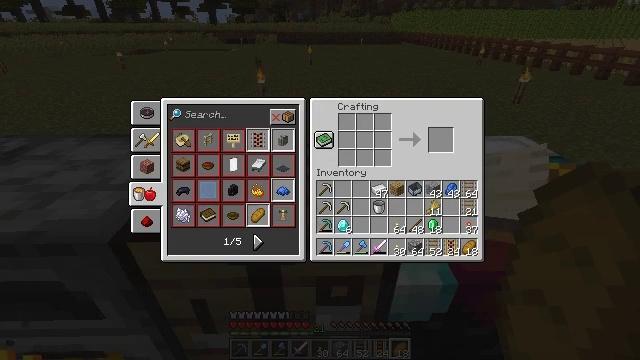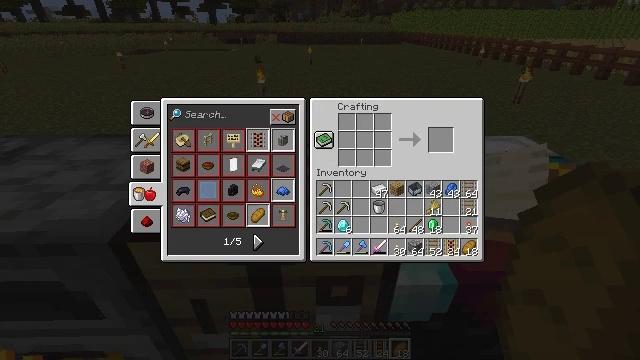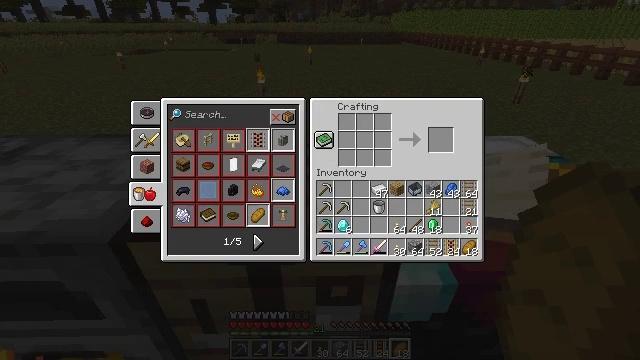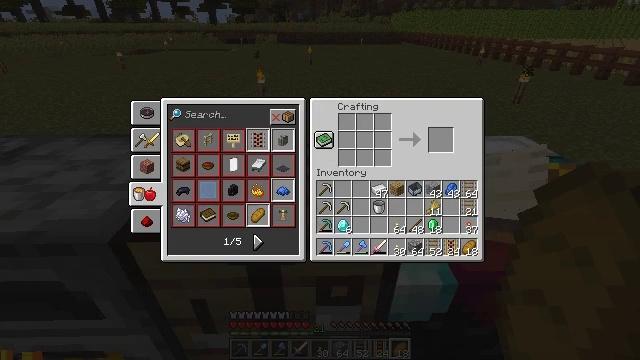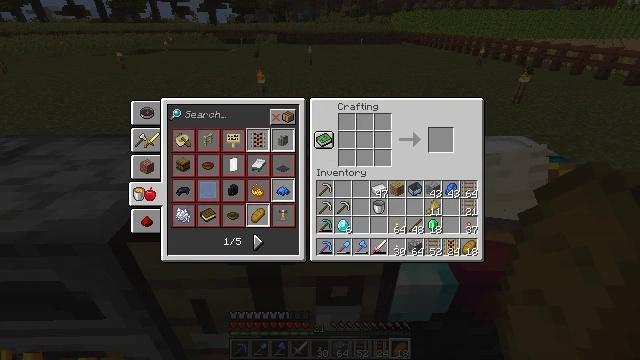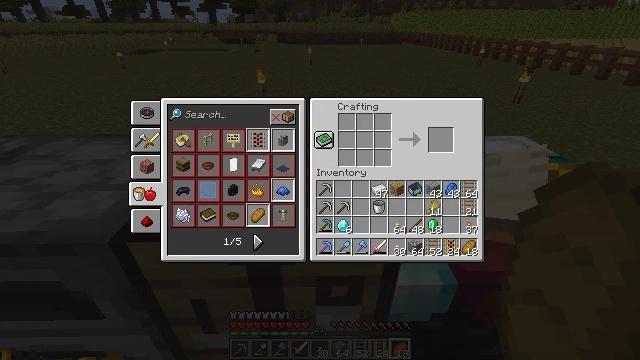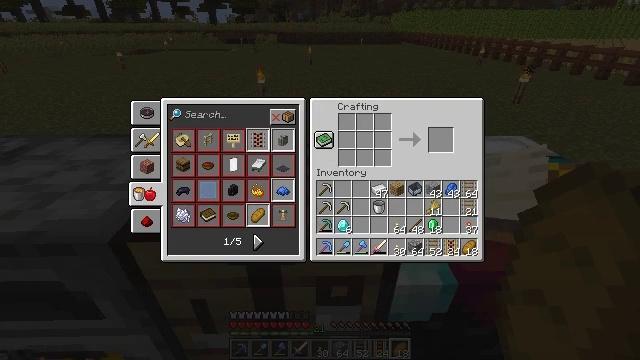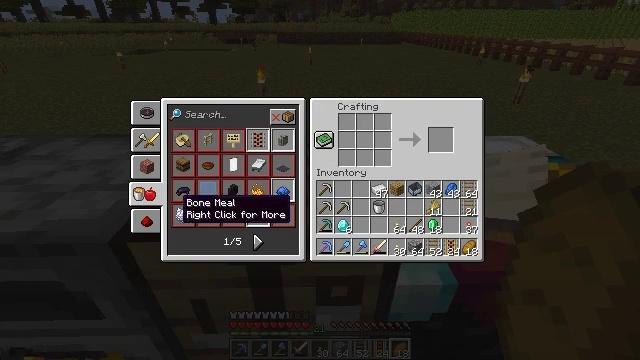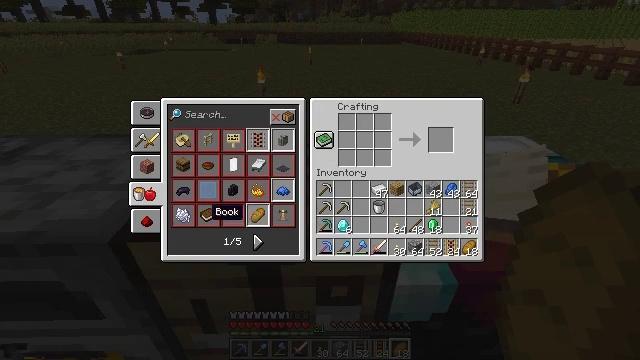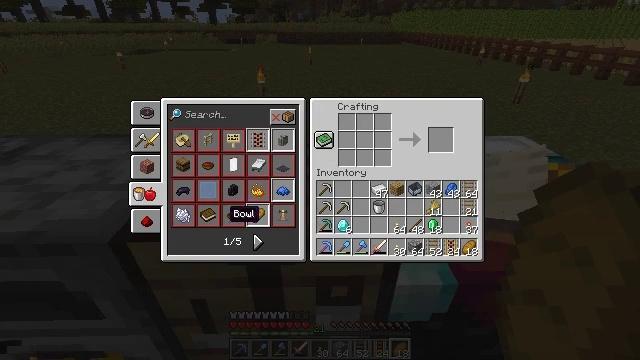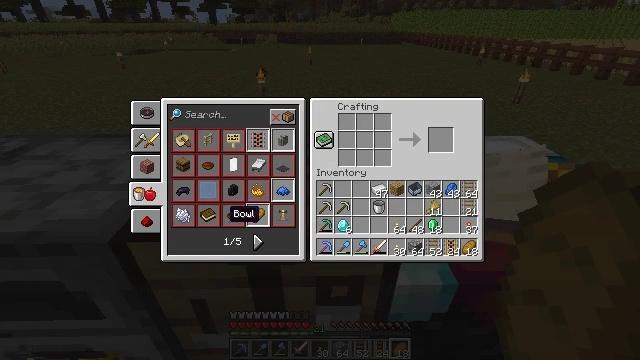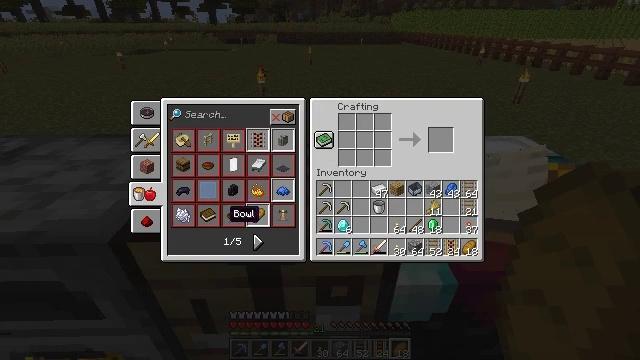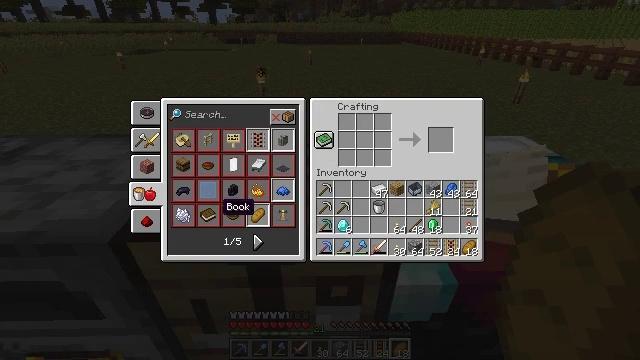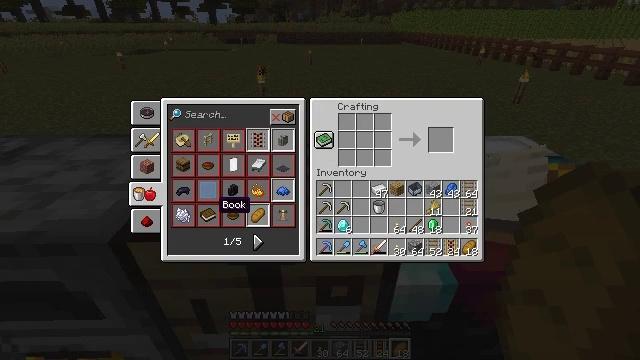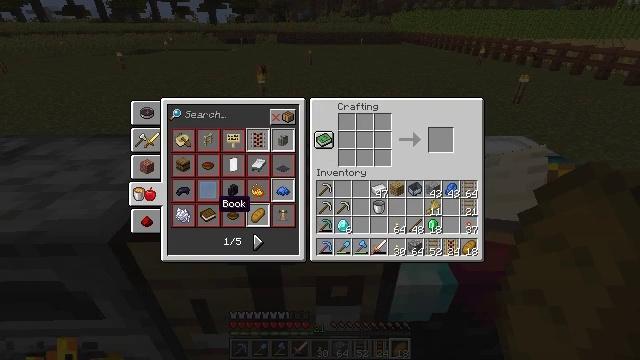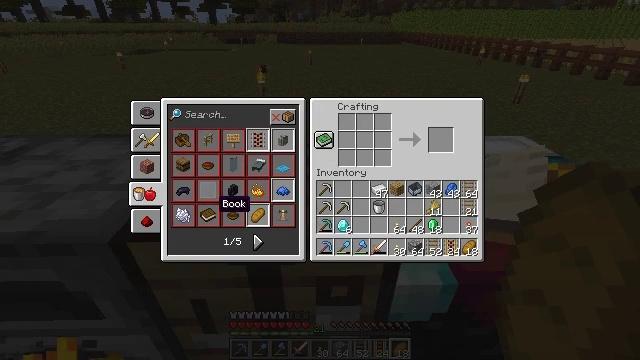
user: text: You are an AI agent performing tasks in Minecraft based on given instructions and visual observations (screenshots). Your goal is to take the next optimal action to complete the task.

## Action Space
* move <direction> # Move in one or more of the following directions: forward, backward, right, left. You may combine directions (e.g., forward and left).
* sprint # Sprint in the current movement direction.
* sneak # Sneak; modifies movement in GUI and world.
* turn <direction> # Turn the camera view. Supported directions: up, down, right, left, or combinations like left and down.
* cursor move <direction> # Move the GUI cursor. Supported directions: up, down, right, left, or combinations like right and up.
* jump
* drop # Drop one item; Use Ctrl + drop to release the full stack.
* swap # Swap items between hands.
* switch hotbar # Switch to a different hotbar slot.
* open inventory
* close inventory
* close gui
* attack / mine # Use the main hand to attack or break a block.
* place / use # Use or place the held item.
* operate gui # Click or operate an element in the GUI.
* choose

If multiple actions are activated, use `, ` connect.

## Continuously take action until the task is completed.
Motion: motion action
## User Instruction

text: Break the sugar cane.
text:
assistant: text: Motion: operate gui
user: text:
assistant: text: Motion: operate gui
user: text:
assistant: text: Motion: no_op
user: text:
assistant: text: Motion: no_op
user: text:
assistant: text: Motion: no_op
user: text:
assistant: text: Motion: cursor move right and down
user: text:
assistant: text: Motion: cursor move right and down
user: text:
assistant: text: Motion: cursor move right and down
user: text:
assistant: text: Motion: cursor move right
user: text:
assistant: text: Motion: no_op
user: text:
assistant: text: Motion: no_op
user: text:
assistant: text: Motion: cursor move left
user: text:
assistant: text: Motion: no_op
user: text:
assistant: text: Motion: no_op
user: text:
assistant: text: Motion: no_op
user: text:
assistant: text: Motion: operate gui
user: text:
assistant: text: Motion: operate gui
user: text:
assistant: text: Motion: operate gui
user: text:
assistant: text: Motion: no_op
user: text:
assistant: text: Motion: no_op
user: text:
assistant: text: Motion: no_op
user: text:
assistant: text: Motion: no_op
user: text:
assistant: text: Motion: no_op
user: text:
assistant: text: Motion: no_op
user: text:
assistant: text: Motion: no_op
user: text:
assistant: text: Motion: no_op
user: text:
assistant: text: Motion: no_op
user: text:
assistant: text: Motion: no_op
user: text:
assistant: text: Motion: no_op
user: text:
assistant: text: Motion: no_op